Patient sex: F
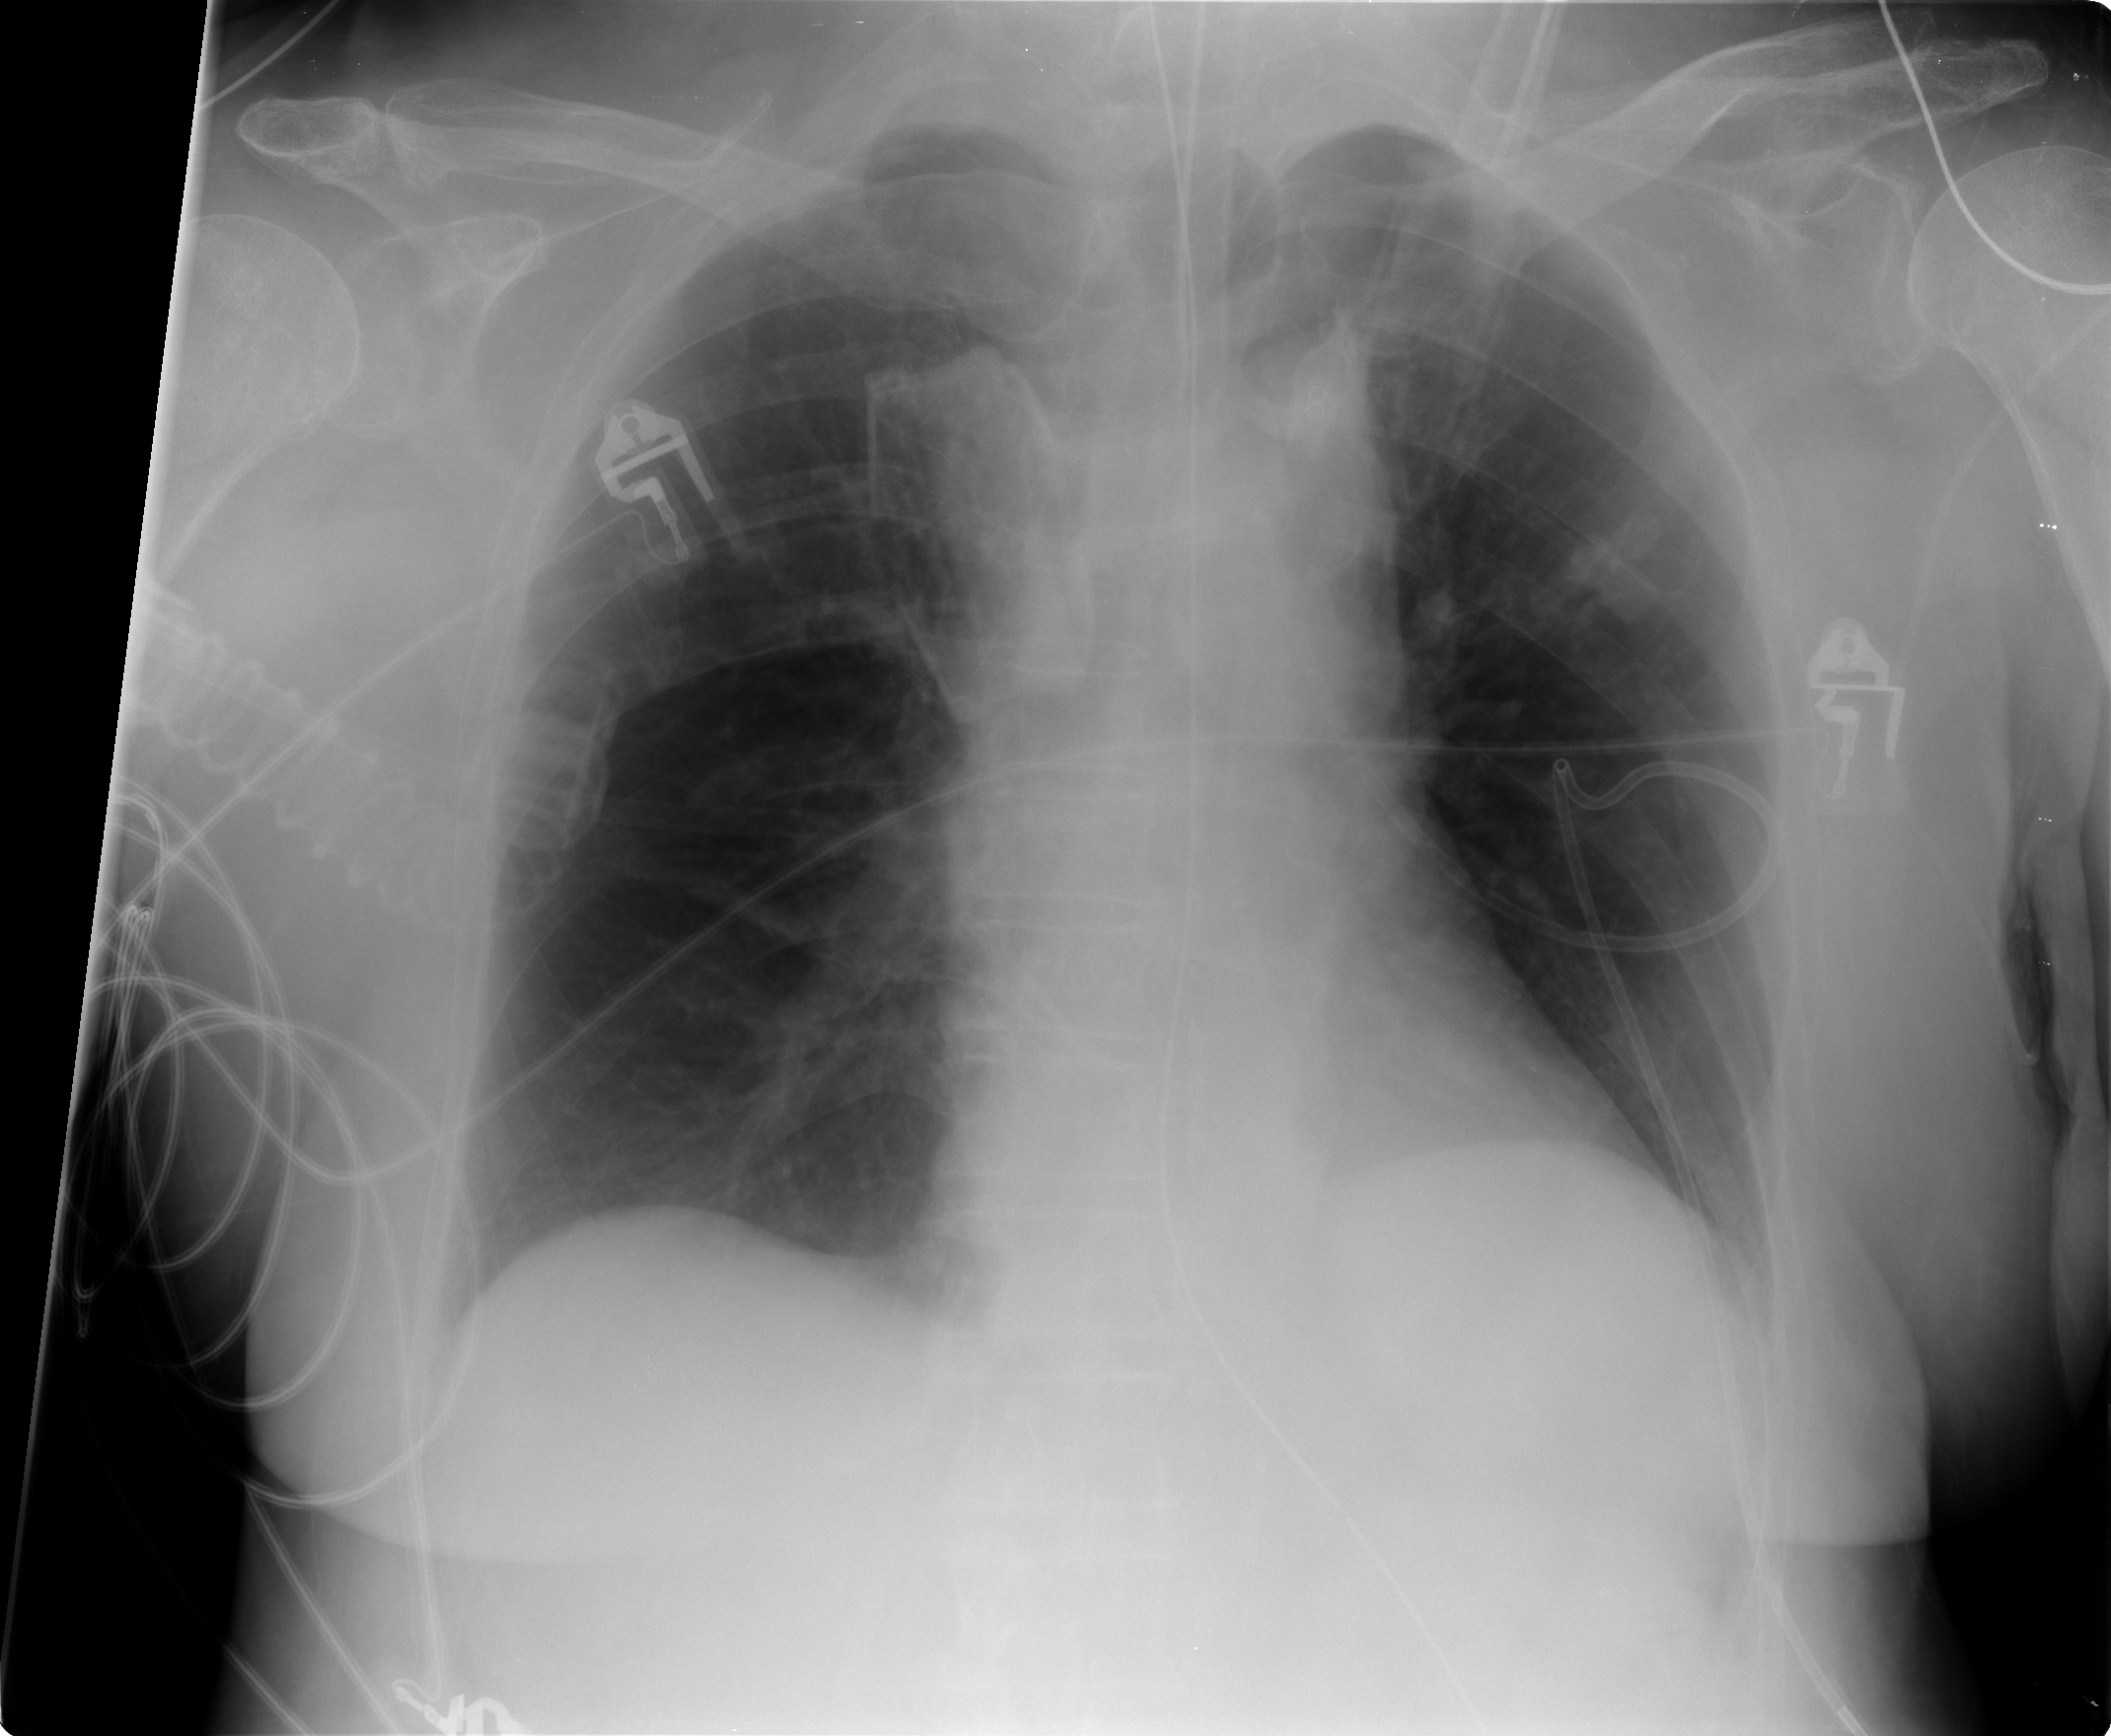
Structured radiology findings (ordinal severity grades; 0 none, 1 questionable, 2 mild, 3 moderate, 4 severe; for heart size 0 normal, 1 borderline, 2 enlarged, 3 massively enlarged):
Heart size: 0
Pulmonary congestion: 0
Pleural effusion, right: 0
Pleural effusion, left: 0
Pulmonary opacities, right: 0
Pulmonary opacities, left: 0
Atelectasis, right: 2
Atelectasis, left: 2